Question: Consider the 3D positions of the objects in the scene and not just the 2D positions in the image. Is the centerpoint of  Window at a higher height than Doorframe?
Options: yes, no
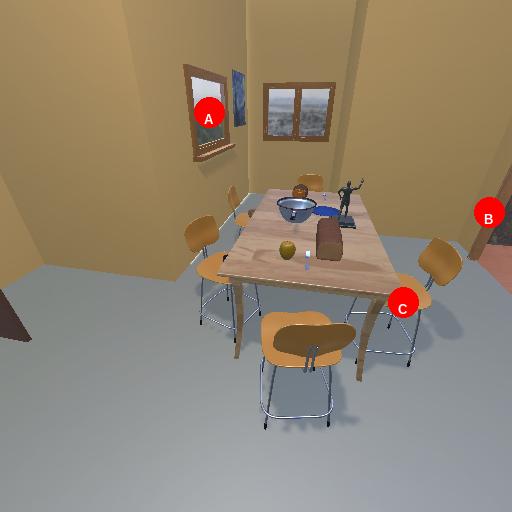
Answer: yes